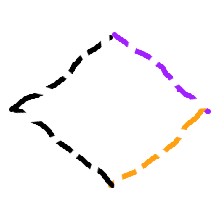
Shape: rhombus